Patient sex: M
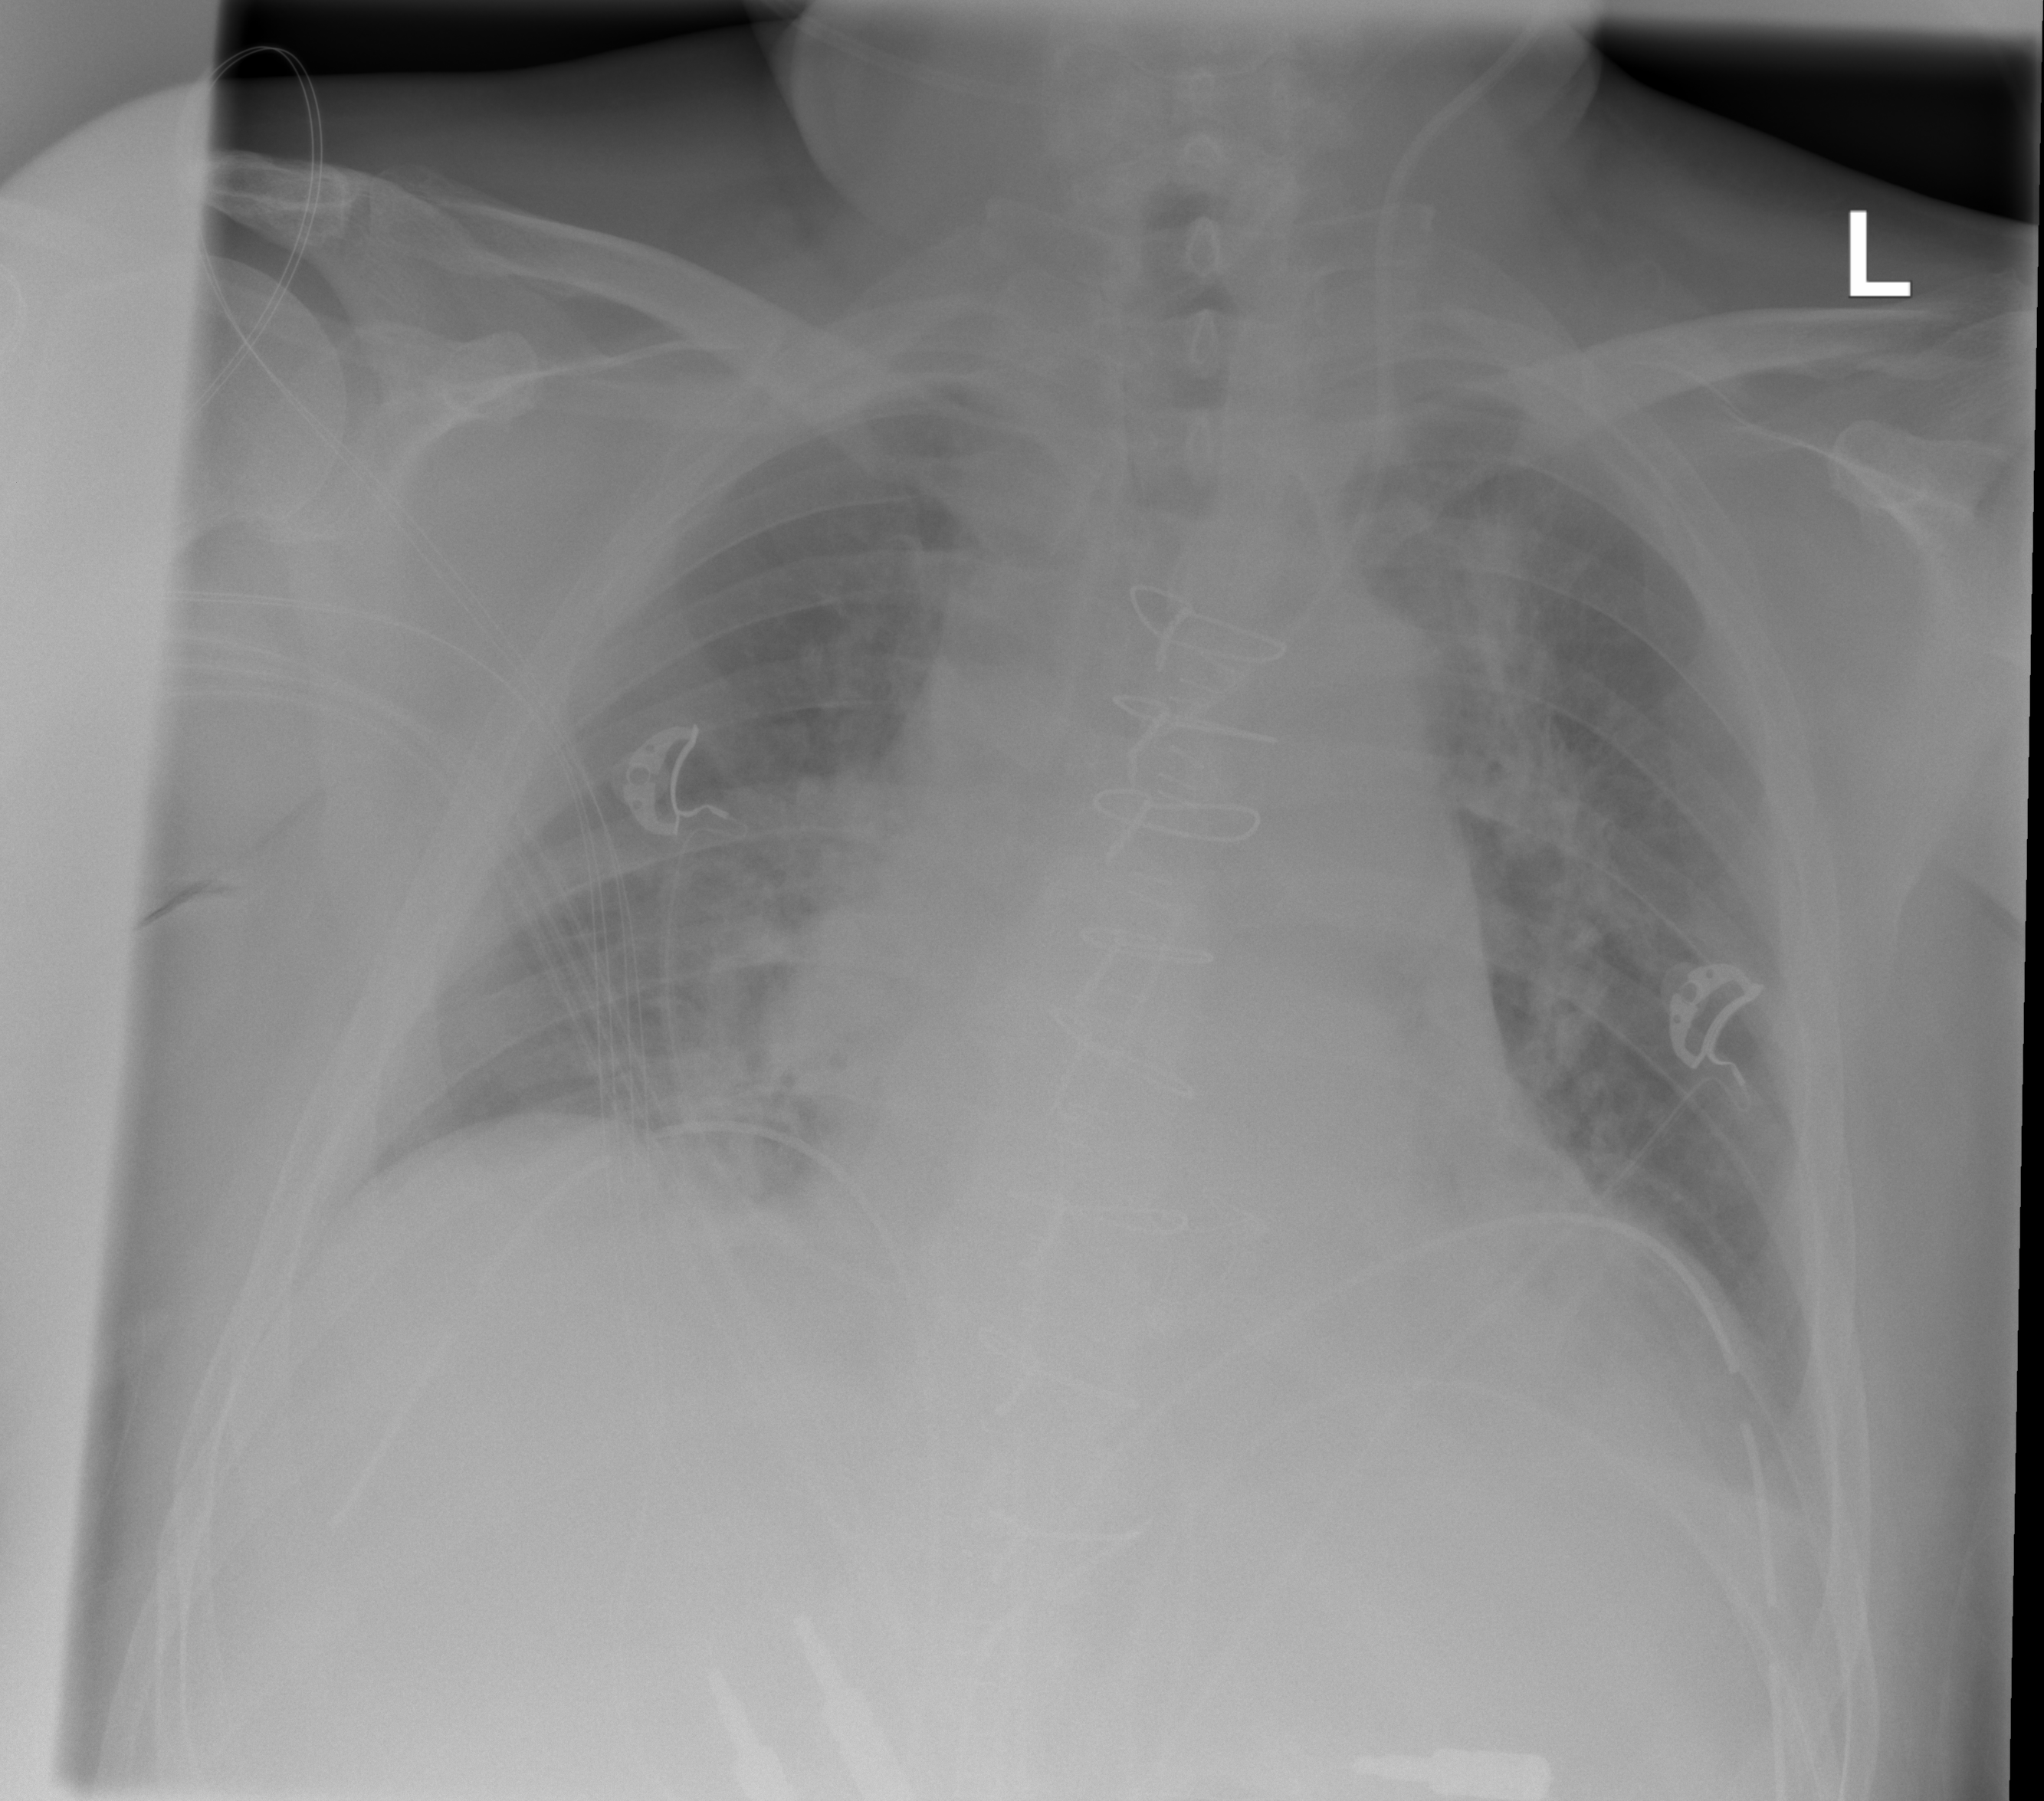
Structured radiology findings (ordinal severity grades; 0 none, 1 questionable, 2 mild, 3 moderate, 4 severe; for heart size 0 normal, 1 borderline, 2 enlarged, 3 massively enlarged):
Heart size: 2
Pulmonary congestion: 1
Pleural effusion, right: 0
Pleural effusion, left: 0
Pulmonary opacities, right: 1
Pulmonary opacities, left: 0
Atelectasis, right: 0
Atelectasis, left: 0